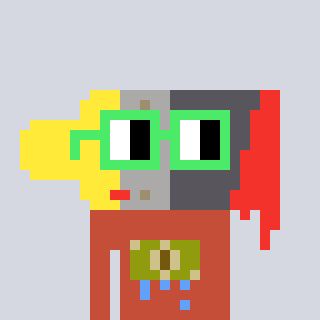
a pixel art character with square light green glasses, a paintbrush-shaped head and a rust-colored body on a cool background